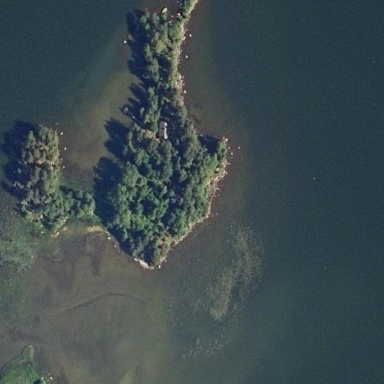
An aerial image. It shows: Islet.